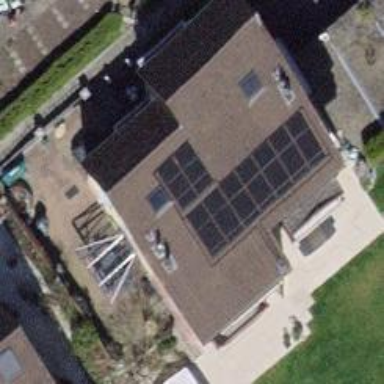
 consisting of solar photovoltaic panels."